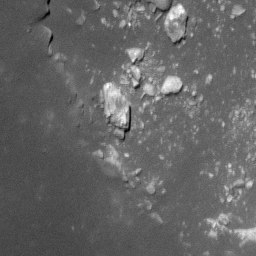
Pit: Copernicus LB2
Host crater: Copernicus
Host type: impact_melt
Lunar coordinates: latitude 10.059, longitude 339.804